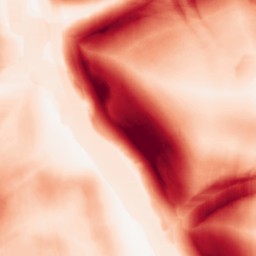
Category: morphological
Decomposition family: morphological_square
Decomposition parameters: operation: gradient
size: 20
Upsampling method: regularized
Upsampling parameters: scale: 2
lambda_reg: 0.001
Upsampling scale: 2